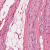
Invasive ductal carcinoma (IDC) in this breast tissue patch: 0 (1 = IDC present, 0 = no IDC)